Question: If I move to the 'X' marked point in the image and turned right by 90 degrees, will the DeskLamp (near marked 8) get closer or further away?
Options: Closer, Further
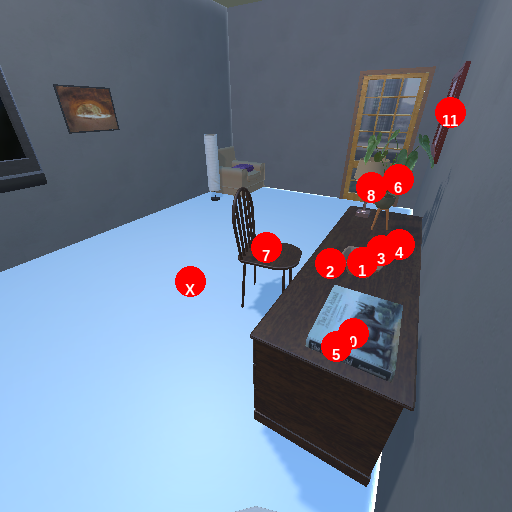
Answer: Closer